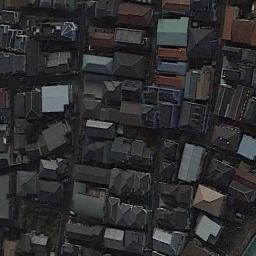
Label: residential